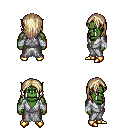
a pixel art fantasy rpg character, male body template, orc, green skin, white robe, red pants, white blonde long hairstyle, white cloth bandages, gold boots, four views (front, back, left, right), 2x2 character sprite sheet, small pixel art, hard edges, no anti-aliasing